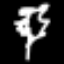
Label: palm tree